Interaction volume radius: 5 \u00c5
Interaction volume height: 25 \u00c5
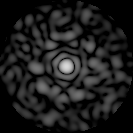
Disorder parameter: 0.8576